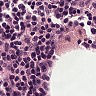
Metastatic tissue present: no